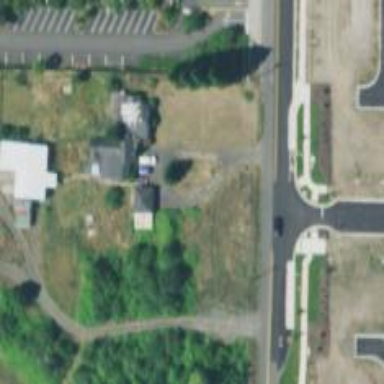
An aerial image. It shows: Driveway for service vehicles.